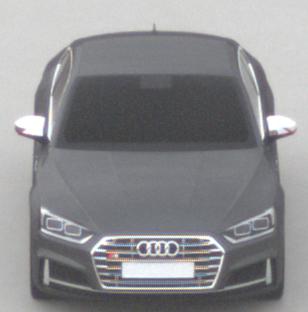
Make: Audi
Model: S5 Sportback
Detailed model: 8T Facelift
Model produced from: 2011
Model produced until: 2016
Doors: 5
Color: gray
Road condition: dry road
Daytime: morning or afternoon
Contrast: low contrast